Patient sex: F
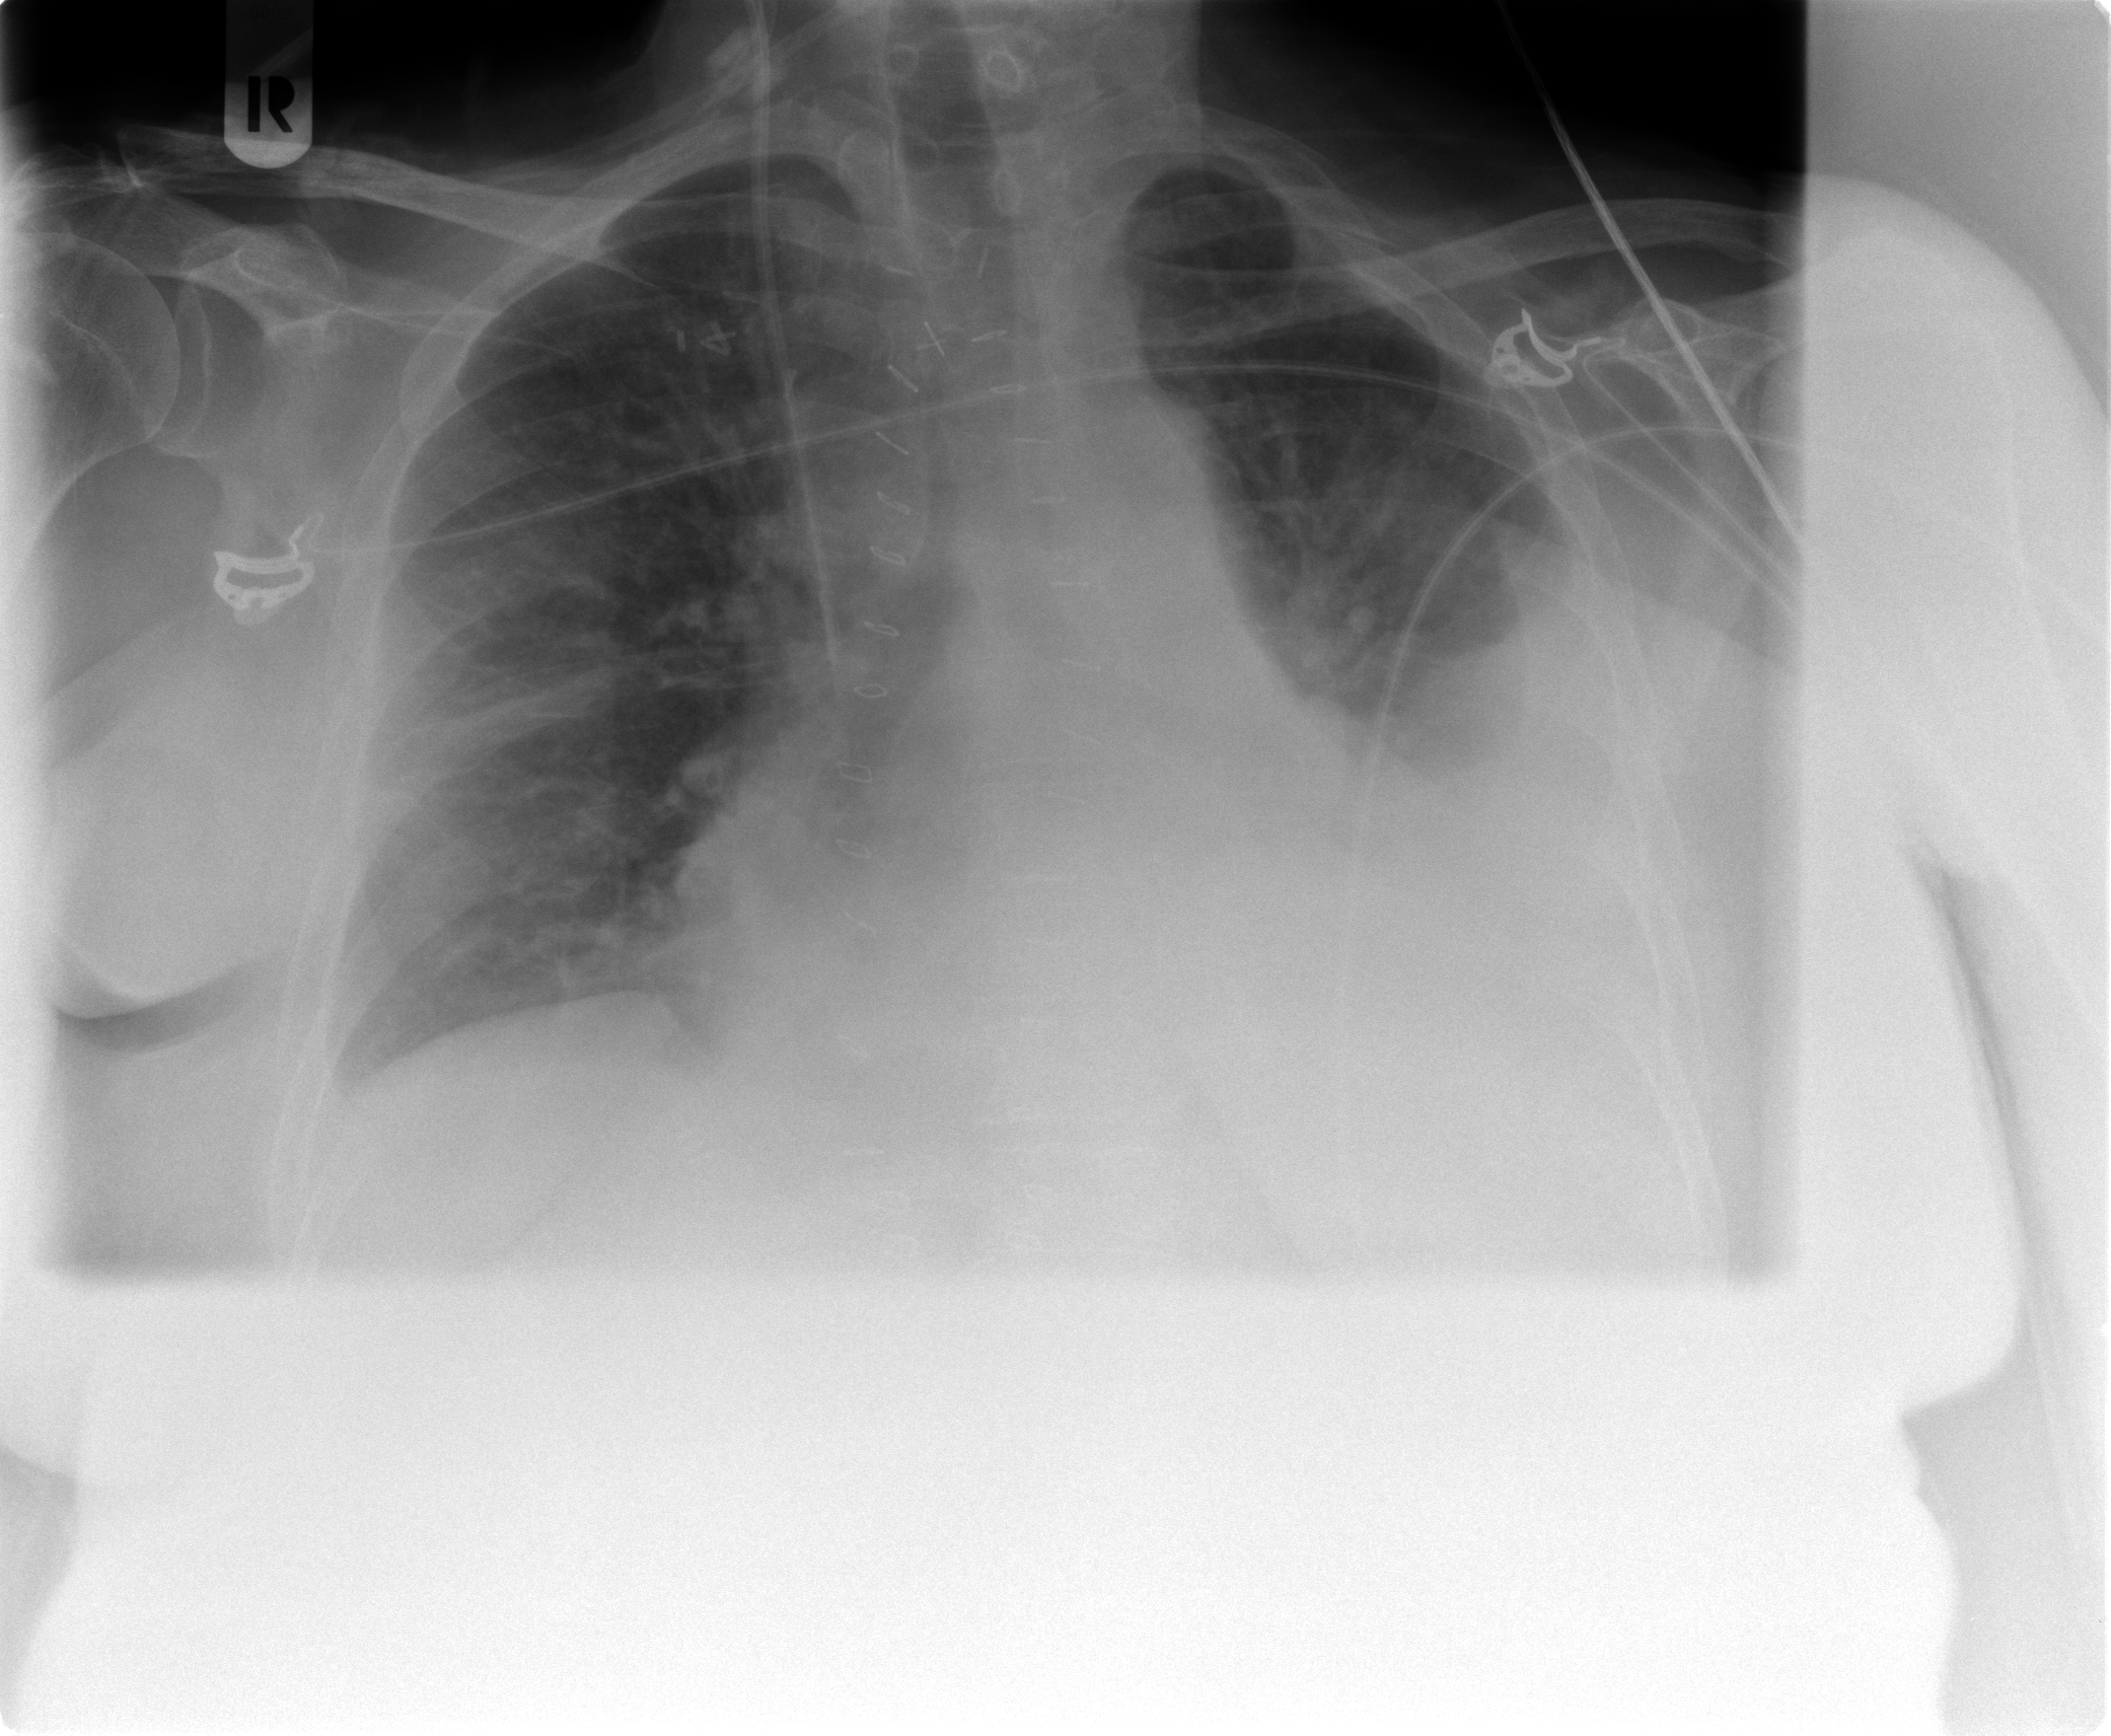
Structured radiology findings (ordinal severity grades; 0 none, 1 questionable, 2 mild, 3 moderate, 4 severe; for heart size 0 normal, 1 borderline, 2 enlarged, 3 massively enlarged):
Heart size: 2
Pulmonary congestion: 2
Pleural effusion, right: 1
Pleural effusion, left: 3
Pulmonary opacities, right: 0
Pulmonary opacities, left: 1
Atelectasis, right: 2
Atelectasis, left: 3